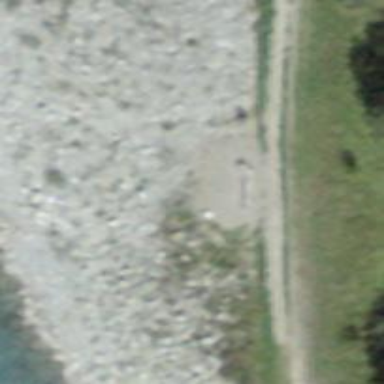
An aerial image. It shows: Bench.